Field crop: maize
Growth stage: 2
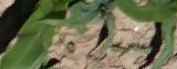
Species: maize